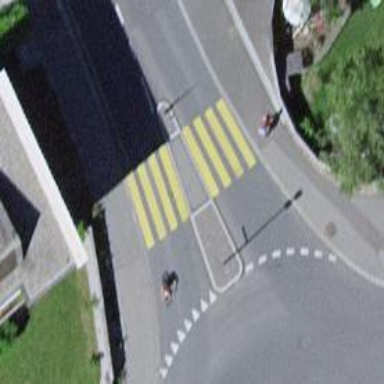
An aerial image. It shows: Uncontrolled zebra crossing with pedestrian island.